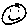
Label: smiley face